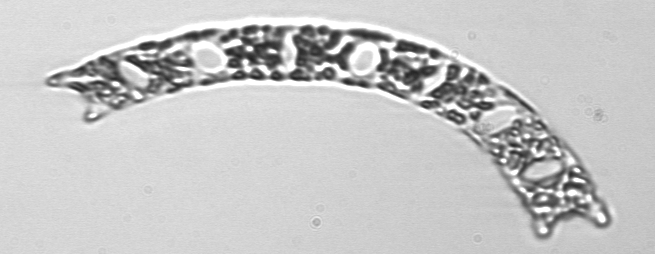
Label: Eucampia